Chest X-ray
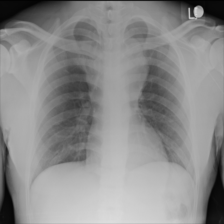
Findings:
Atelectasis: negative
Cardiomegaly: negative
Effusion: negative
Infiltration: negative
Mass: negative
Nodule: negative
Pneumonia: negative
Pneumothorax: negative
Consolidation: negative
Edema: negative
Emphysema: negative
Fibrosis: negative
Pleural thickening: negative
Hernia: negative